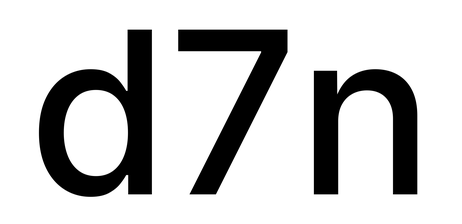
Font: Inter_Medium